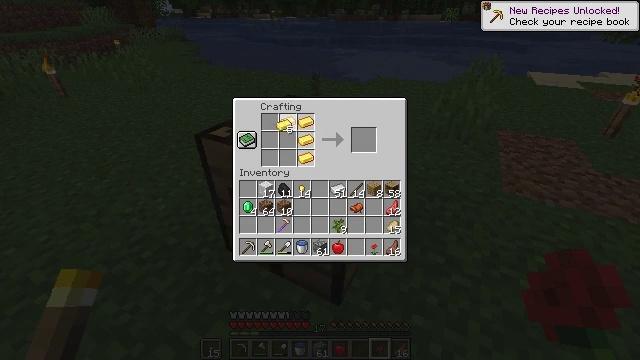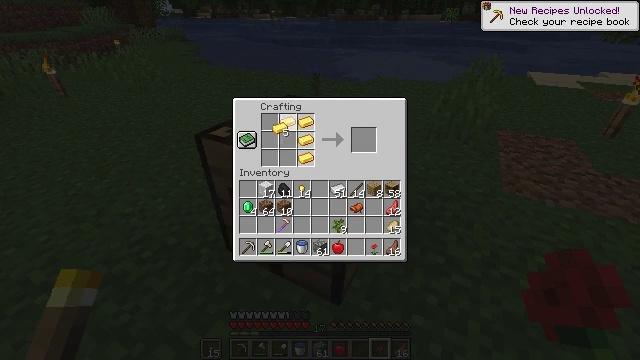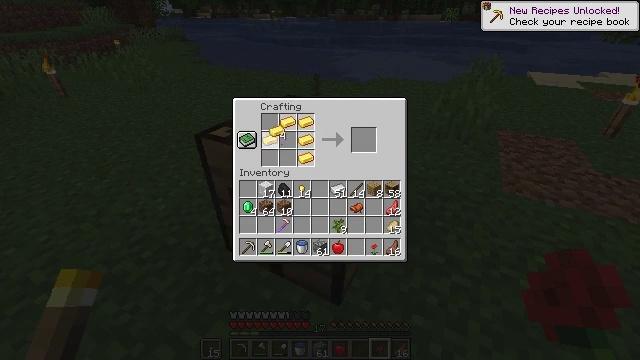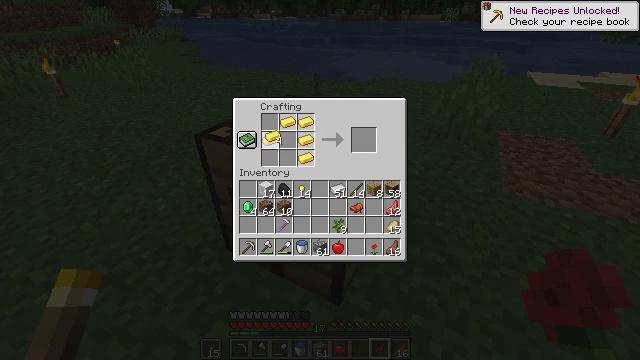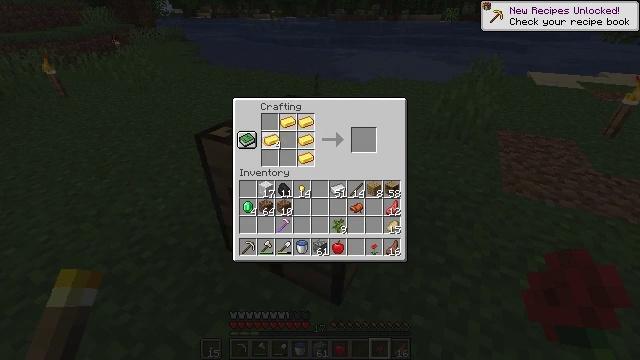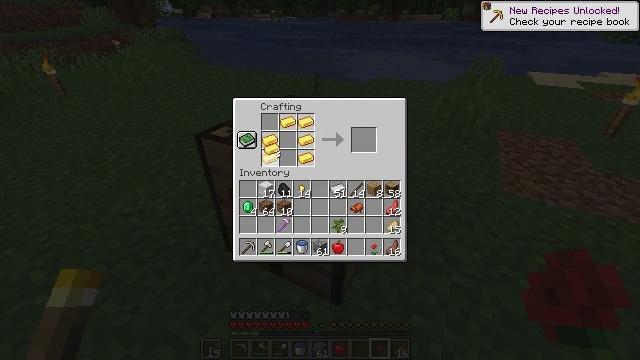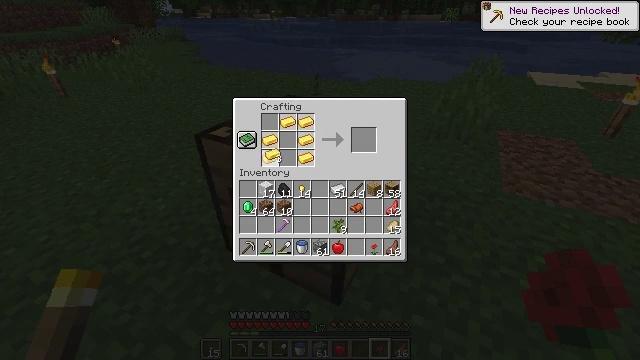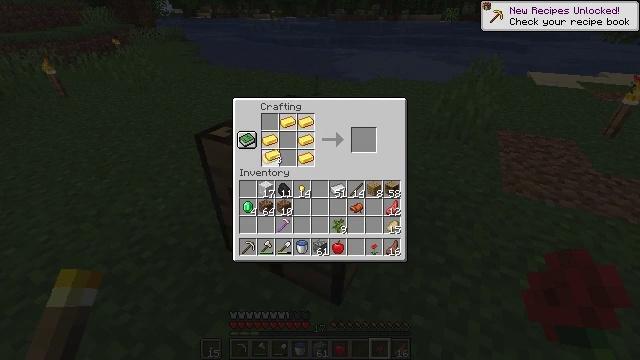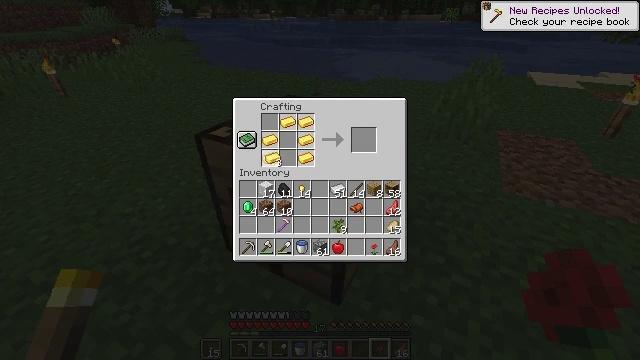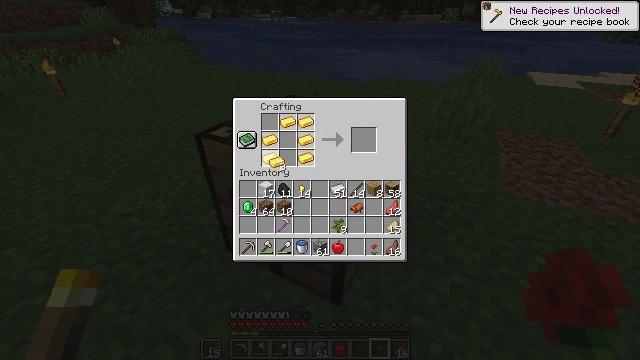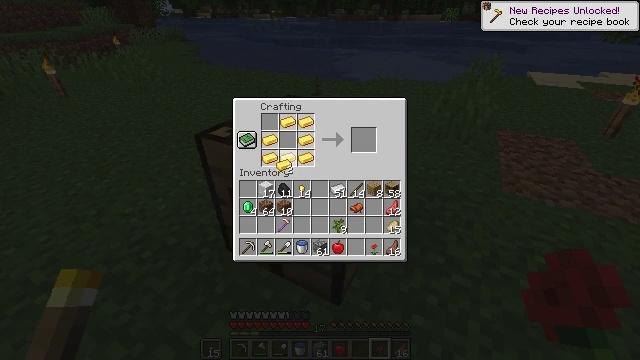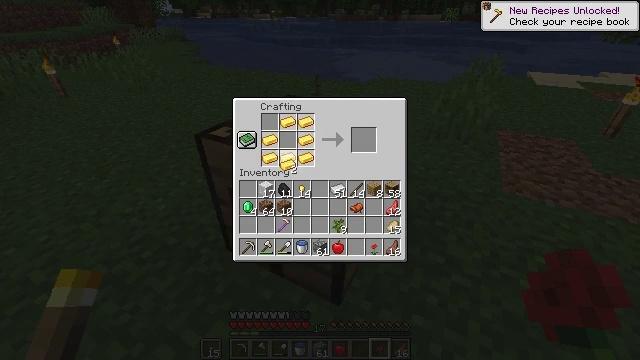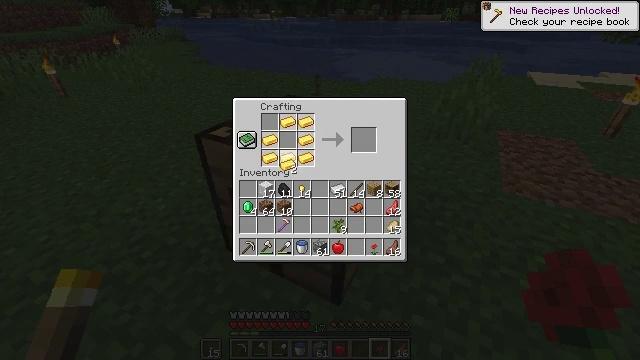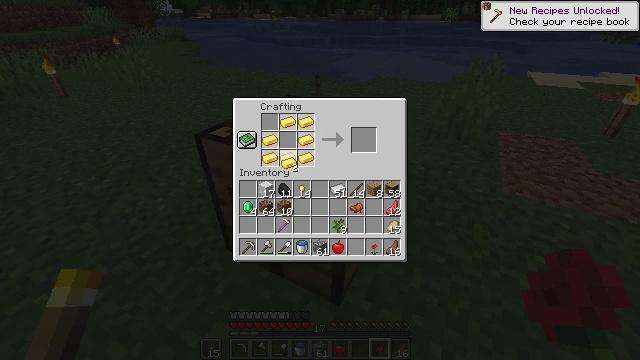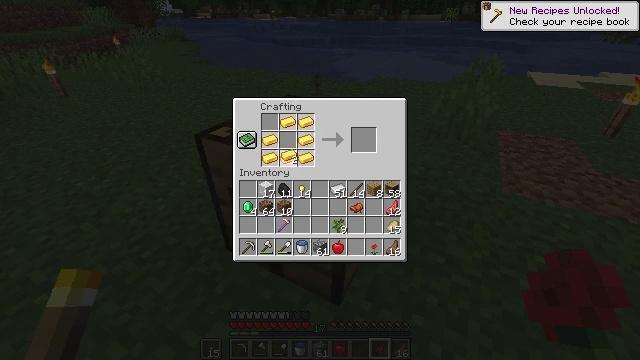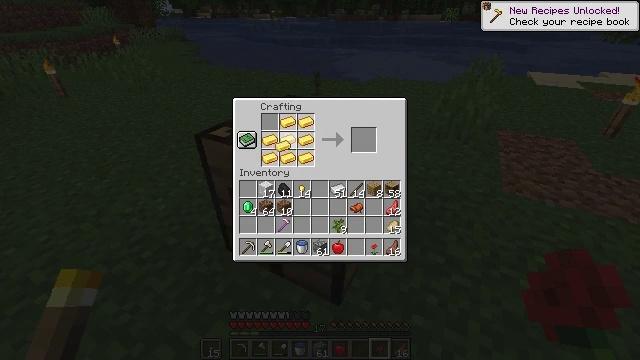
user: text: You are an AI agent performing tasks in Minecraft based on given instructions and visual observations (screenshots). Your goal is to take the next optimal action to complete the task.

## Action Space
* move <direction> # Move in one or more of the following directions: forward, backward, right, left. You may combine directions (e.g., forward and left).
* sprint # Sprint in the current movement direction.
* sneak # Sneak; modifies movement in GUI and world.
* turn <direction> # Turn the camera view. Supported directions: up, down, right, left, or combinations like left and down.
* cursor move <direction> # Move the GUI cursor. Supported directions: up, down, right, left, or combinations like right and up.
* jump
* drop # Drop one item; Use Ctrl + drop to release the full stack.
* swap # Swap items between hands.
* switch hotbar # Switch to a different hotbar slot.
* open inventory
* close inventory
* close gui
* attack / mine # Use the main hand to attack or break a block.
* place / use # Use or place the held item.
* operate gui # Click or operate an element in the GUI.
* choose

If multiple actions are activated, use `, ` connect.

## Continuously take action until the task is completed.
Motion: motion action
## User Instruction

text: Mix gold and an apple to produce a golden apple.
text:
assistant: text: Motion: choose
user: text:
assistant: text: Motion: choose
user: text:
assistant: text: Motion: choose
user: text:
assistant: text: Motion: choose
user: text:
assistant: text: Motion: cursor move down, choose
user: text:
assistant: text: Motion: choose
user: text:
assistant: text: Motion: choose
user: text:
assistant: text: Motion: choose
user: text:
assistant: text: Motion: choose
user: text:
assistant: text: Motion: cursor move right, choose
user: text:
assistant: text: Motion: choose
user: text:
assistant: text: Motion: choose
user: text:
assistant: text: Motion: choose
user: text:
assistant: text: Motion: cursor move up, choose
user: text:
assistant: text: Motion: cursor move up, choose
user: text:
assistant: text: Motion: cursor move left and up, choose
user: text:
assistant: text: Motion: choose
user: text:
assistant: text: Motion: choose
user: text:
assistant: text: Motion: cursor move up, choose
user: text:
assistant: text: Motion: choose
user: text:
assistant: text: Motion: choose
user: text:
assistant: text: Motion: choose
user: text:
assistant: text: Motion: choose
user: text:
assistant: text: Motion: choose
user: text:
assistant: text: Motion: no_op
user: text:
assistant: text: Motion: cursor move right and down
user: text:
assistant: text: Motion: no_op
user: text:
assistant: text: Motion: no_op
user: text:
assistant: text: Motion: no_op
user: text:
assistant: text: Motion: no_op